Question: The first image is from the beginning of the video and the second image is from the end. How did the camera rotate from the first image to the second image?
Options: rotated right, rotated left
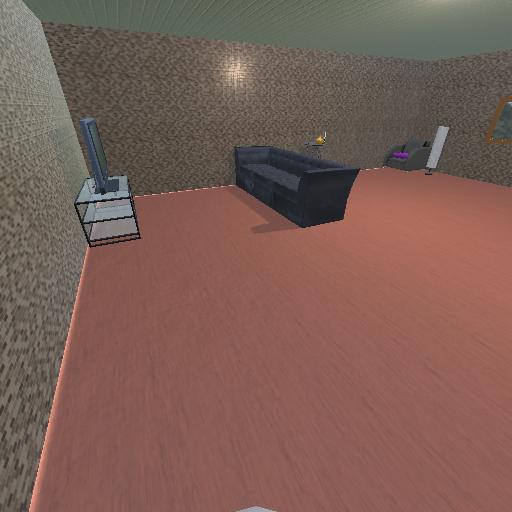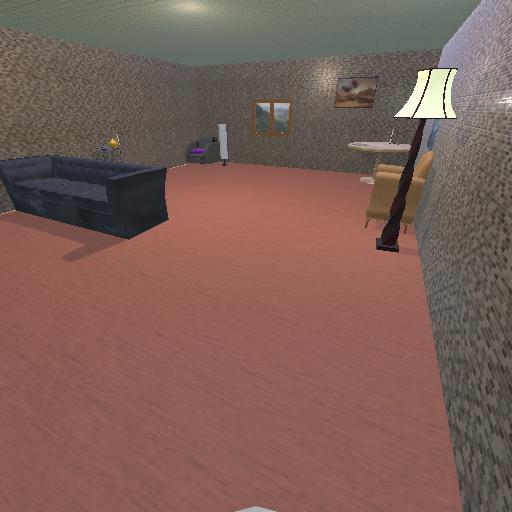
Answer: rotated right